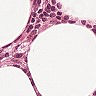
Metastatic tissue present: no